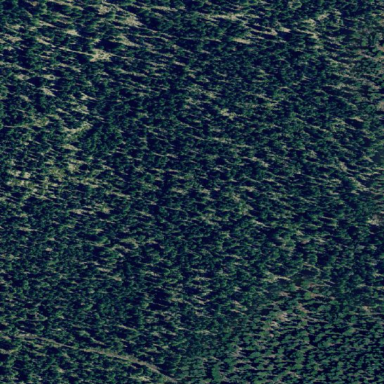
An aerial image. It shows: Forest area.